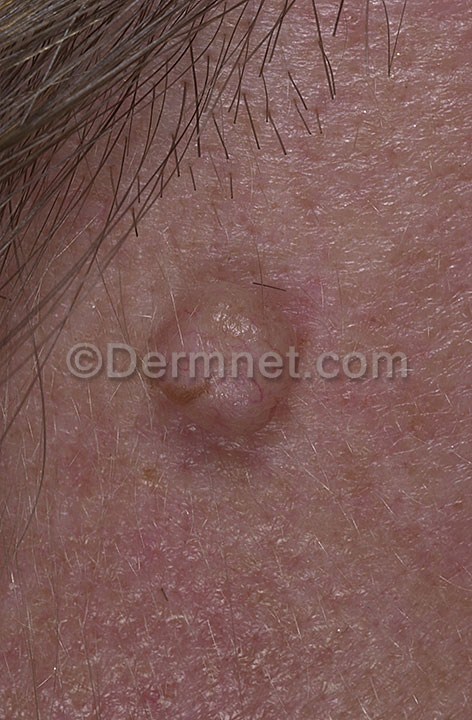
Disease: Melanoma Skin Cancer Nevi and Moles